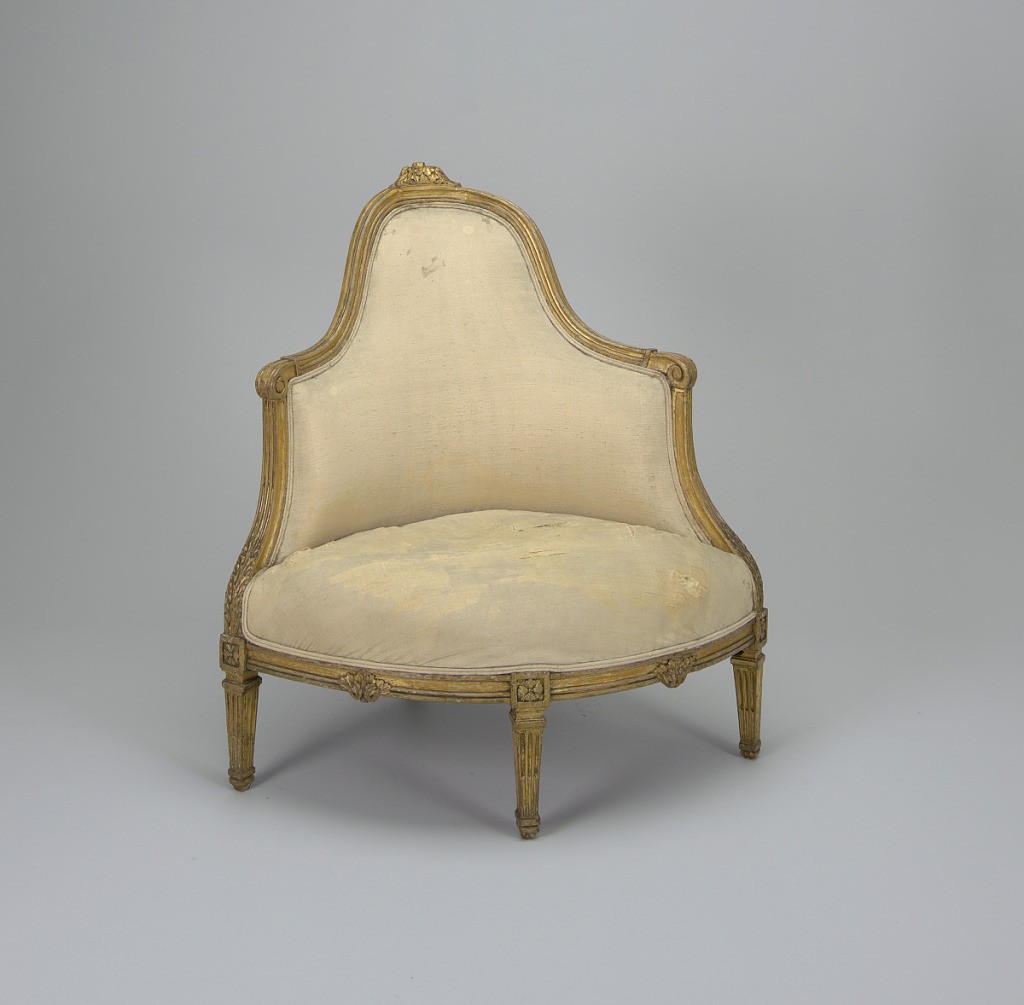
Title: End piece from canape confident or 3-sectioned upholstered sofa
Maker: Louis Magdaleine Pluvinet, French, became master in 1775; d. 1782–1785
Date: ca. 1780
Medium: gilded wood, fabric
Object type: Chair
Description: Louis XVI upholstered corner chair with the original gilding and webbing.